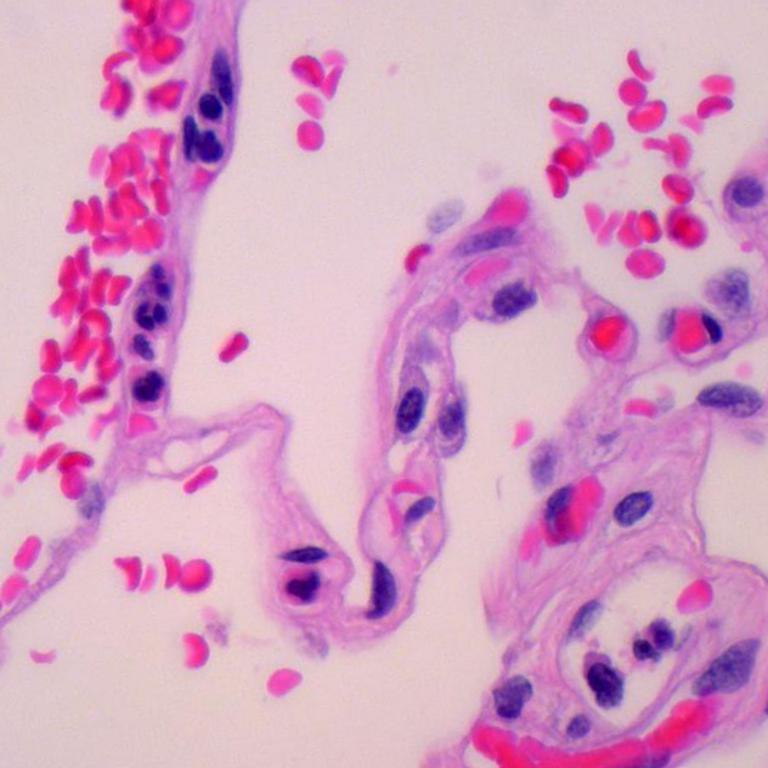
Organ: lung
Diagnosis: benign